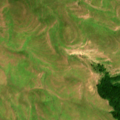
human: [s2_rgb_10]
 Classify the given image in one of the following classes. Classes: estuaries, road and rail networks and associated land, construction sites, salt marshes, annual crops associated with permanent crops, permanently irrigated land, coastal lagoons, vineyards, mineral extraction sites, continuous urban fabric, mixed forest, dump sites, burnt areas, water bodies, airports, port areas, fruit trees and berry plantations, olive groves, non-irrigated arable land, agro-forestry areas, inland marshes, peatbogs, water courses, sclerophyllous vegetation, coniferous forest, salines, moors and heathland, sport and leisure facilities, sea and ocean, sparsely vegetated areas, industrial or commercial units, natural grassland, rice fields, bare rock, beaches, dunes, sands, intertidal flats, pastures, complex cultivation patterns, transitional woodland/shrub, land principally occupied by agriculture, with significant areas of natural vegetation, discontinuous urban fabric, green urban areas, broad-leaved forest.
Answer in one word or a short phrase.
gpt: broad-leaved forest, natural grassland